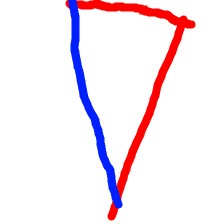
Shape: triangle